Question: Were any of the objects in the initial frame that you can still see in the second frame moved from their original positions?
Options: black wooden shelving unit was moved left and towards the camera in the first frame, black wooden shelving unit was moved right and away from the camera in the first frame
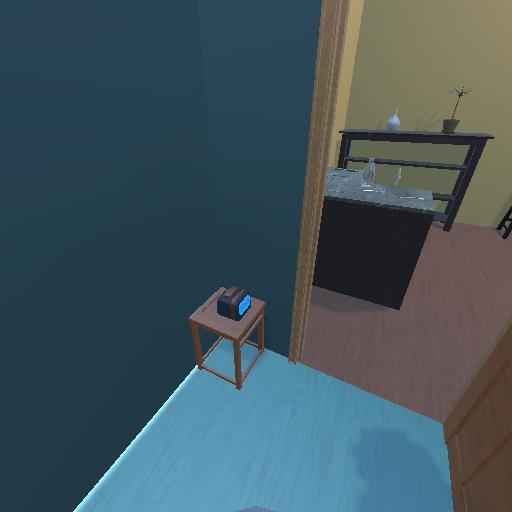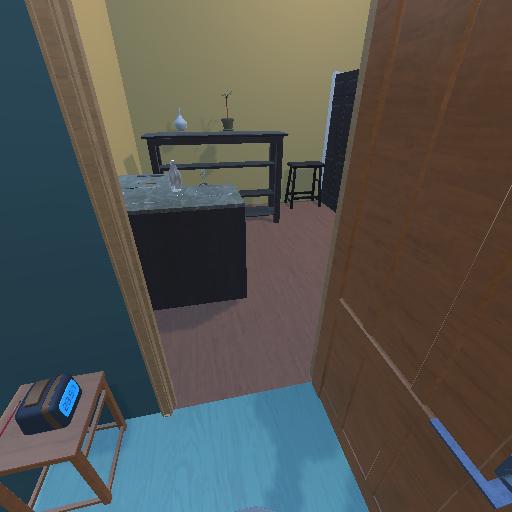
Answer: black wooden shelving unit was moved left and towards the camera in the first frame